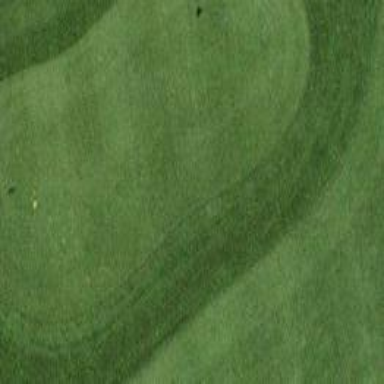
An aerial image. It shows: Golf green.